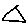
Label: triangle